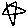
Label: star